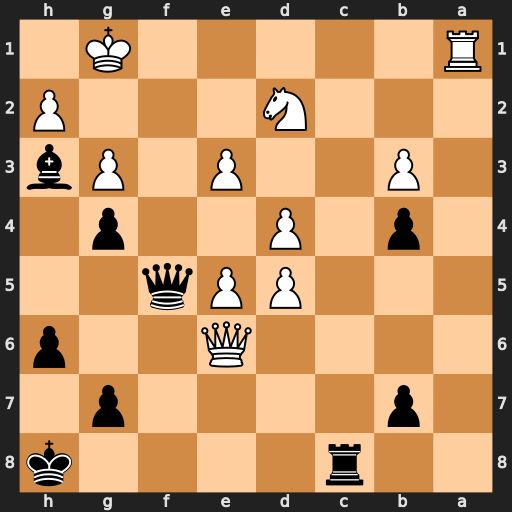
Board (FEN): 2r4k/1p4p1/4Q2p/3PPq2/1p1P2p1/1P2P1Pb/3N3P/R5K1
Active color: b
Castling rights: -
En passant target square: -
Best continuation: Qc2 Qxc8+ Qxc8